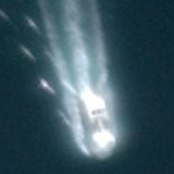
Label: civil